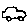
Label: car